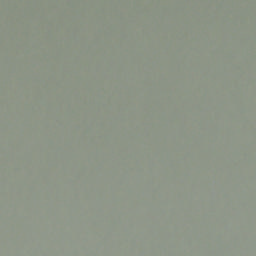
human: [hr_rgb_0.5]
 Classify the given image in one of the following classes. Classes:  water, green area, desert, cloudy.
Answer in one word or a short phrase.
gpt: cloudy